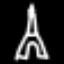
Label: The Eiffel Tower